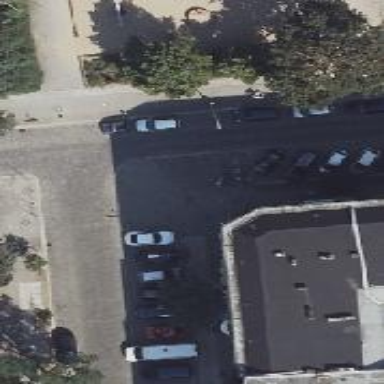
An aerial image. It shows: Bicycle rental facility.